Interaction volume radius: 5 \u00c5
Interaction volume height: 15 \u00c5
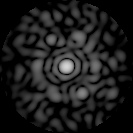
Disorder parameter: 0.8522